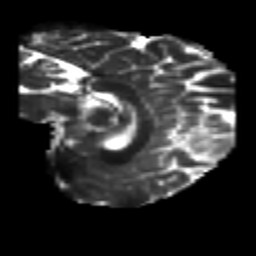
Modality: T2w
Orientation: sagittal
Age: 38
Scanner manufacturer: philips
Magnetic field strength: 3 T
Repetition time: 7.767 s
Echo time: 0.1224 s